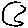
Label: moon